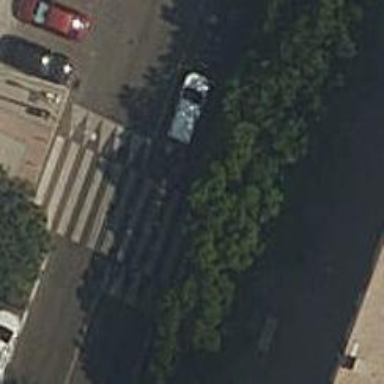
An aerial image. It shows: Zebra crossing on the road.